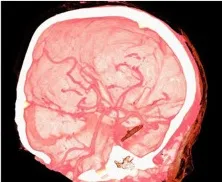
Pre-op CTA 3D reconstruction oblique views.
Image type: radiology (ct)